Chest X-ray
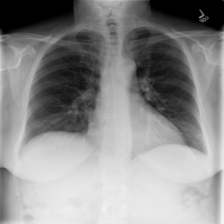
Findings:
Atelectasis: positive
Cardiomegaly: negative
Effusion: positive
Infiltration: negative
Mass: negative
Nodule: negative
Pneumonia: negative
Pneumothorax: negative
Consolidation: negative
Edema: negative
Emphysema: negative
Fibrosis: negative
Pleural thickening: negative
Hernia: negative